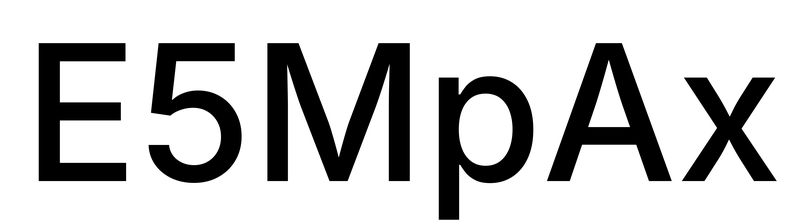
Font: Inter_Medium